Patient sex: M
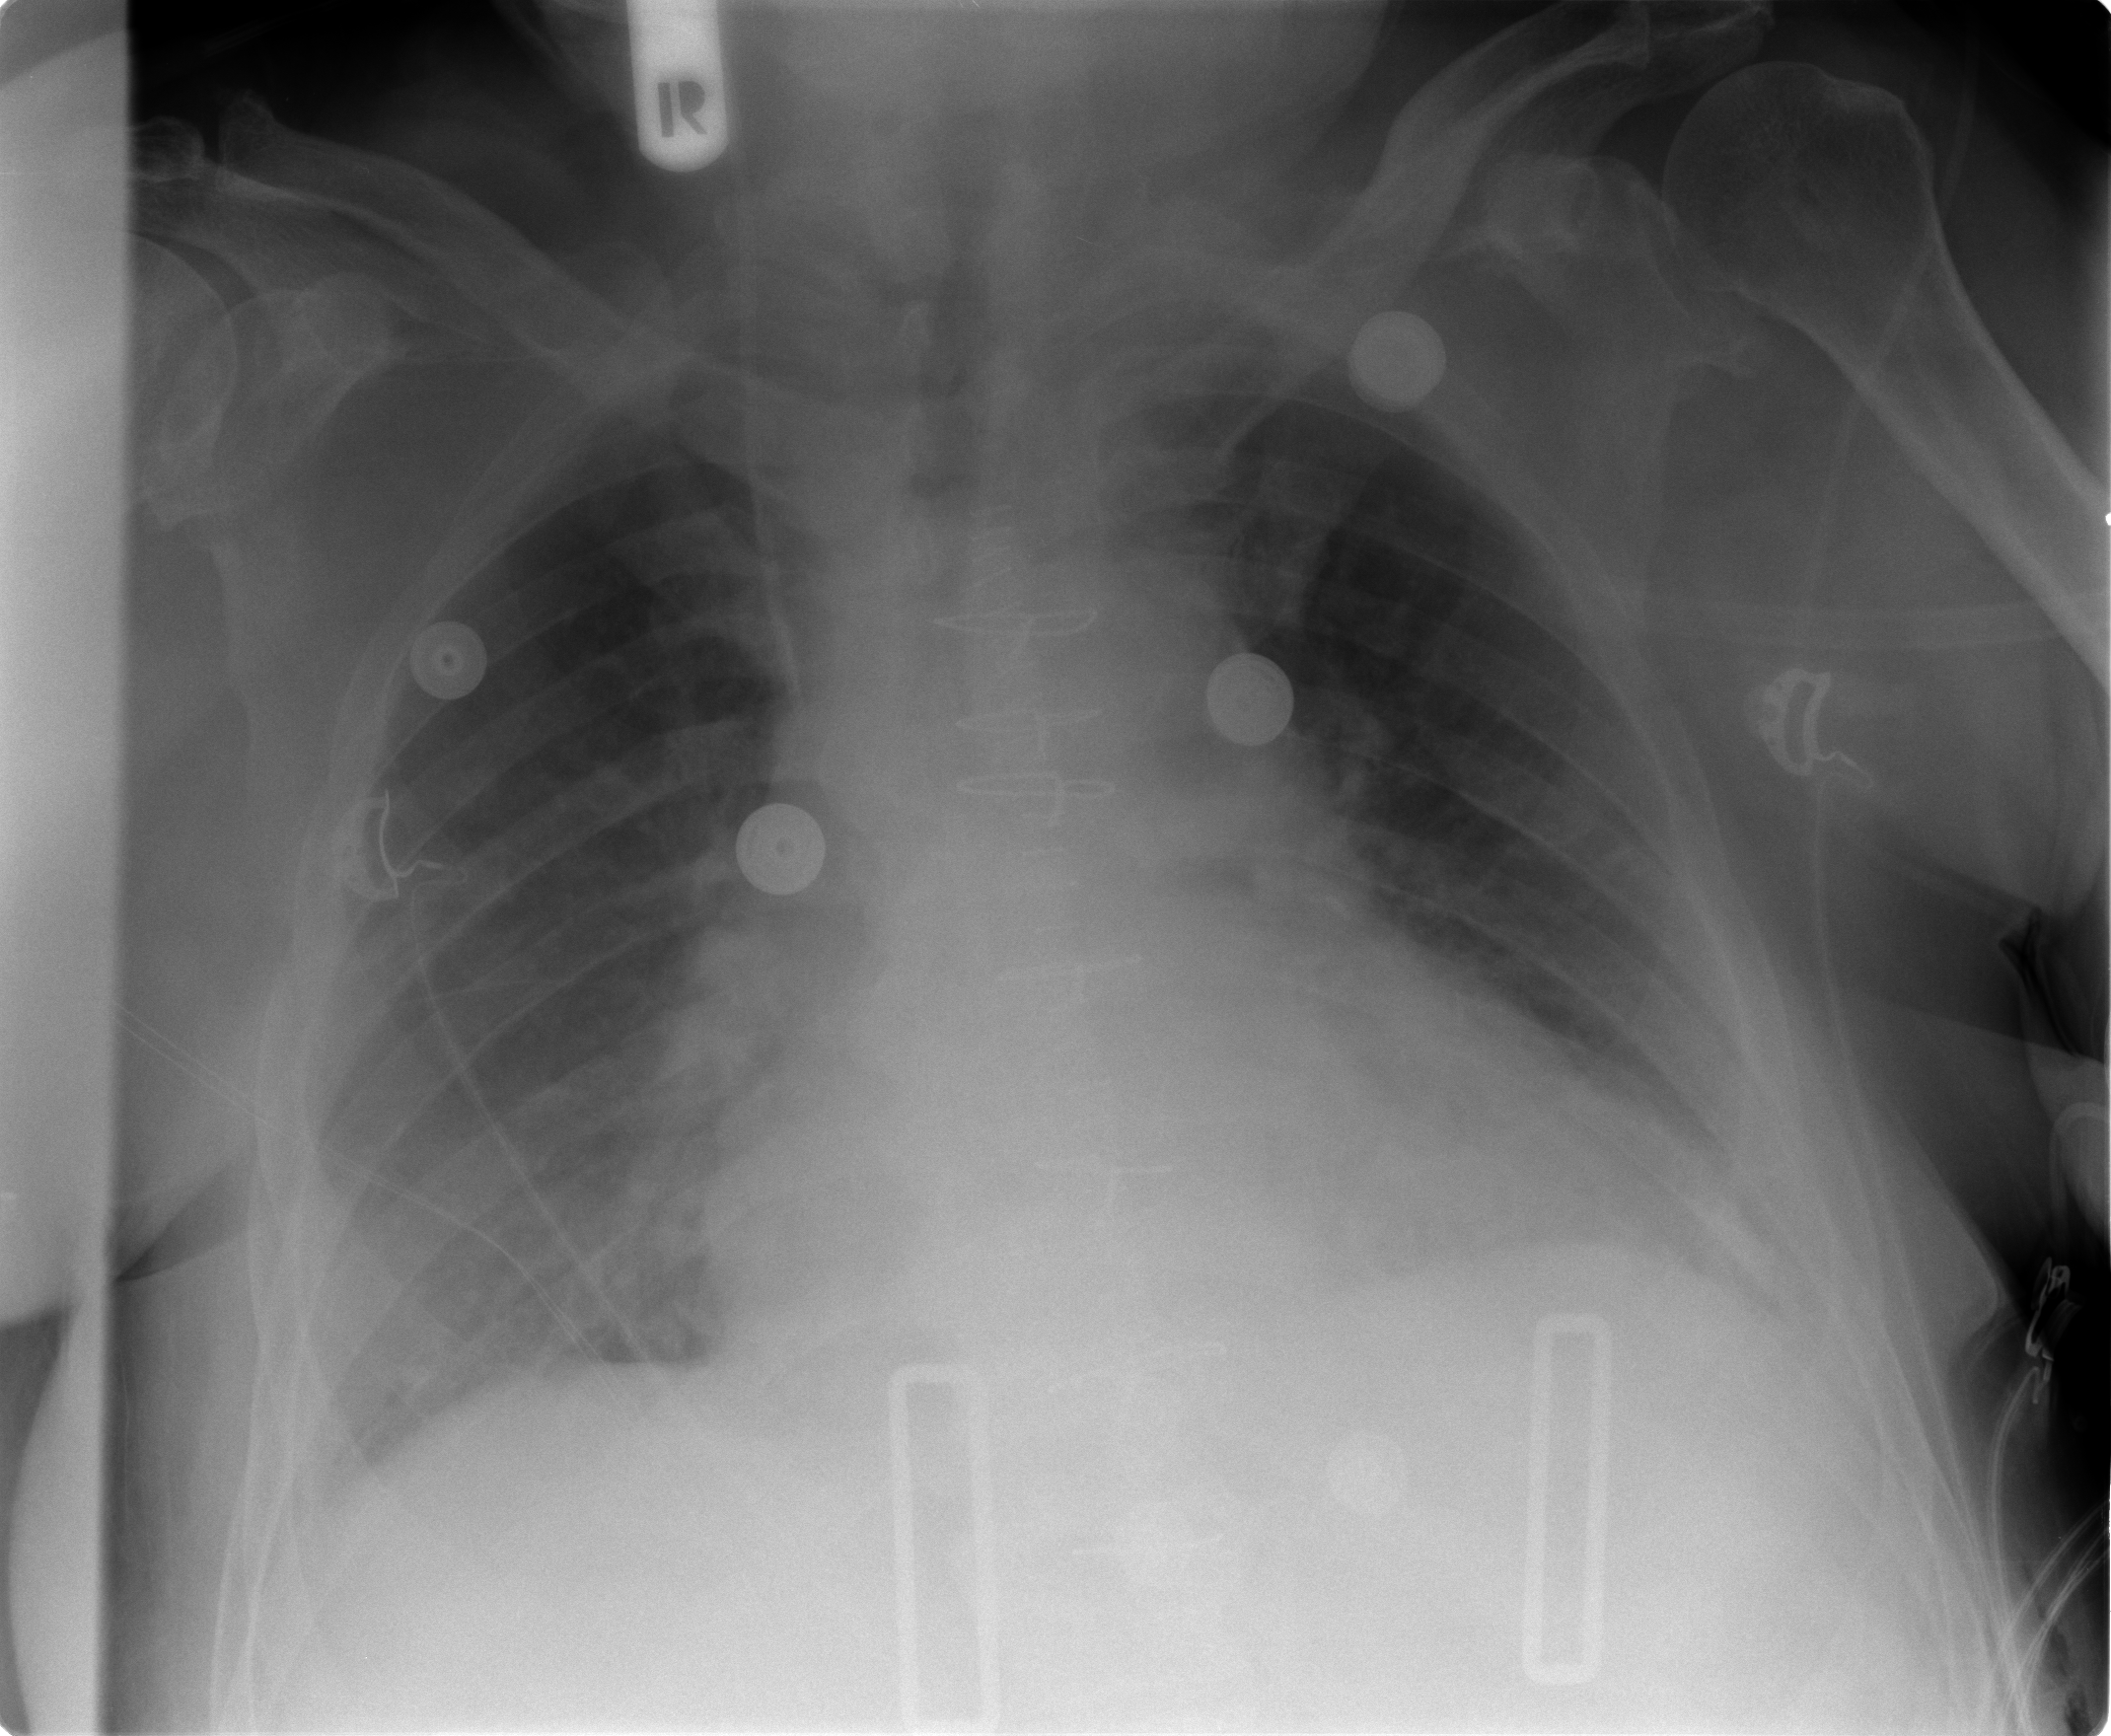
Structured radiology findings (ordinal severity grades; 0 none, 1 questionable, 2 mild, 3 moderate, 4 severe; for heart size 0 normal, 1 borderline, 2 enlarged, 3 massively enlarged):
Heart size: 2
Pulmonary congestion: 2
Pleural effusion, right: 2
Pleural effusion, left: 2
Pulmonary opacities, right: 0
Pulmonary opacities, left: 0
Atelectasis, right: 2
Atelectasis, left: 2